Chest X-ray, PA view. Patient: 68 years old, sex M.
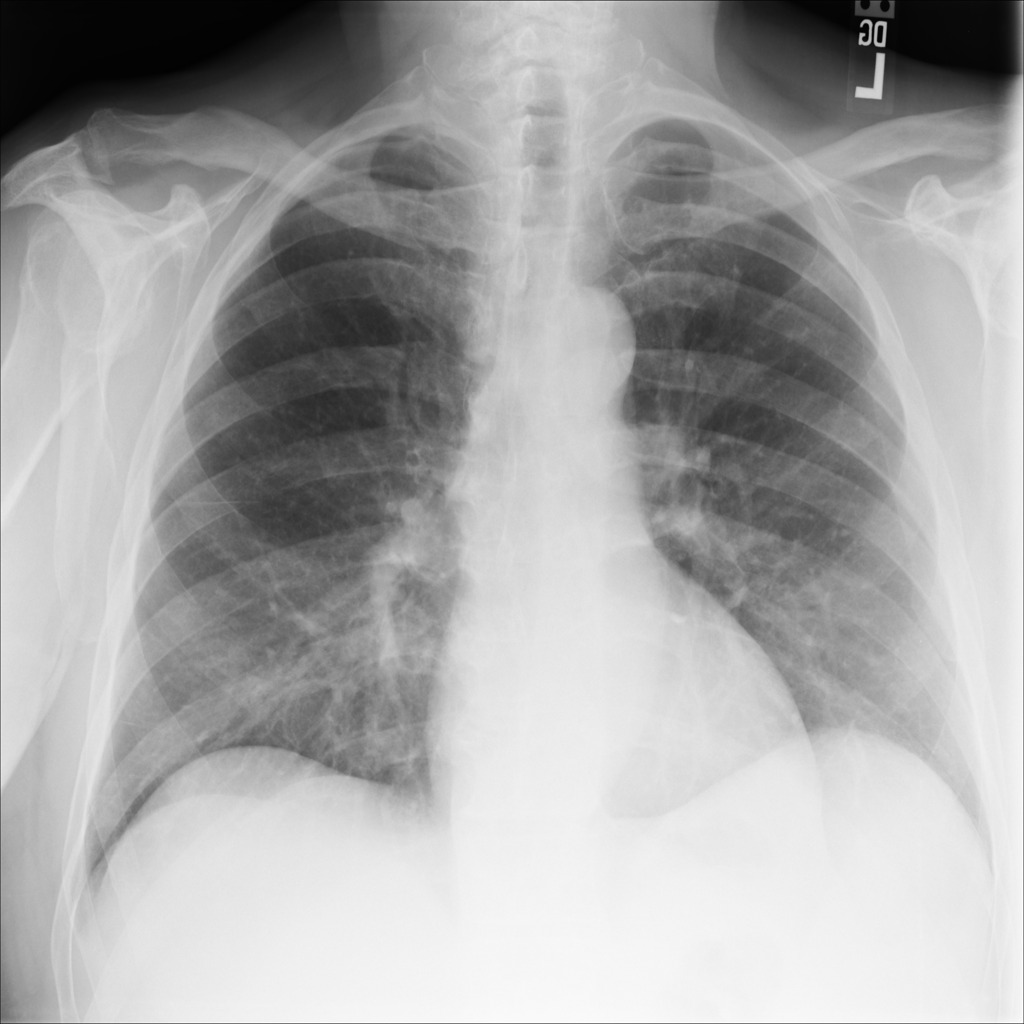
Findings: No Finding